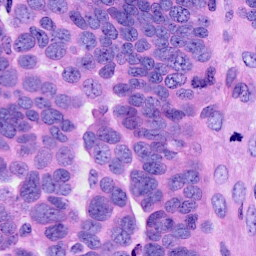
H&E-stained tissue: Ovarian